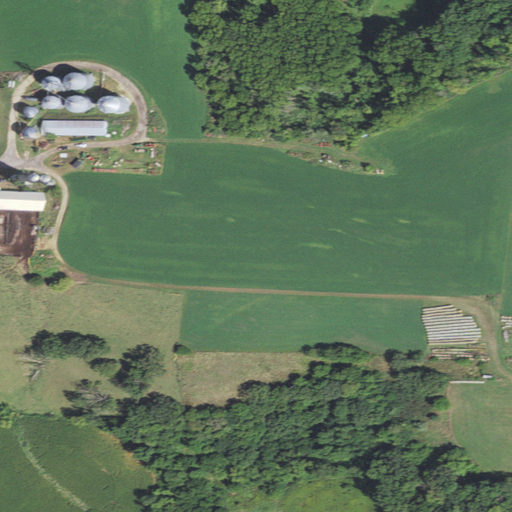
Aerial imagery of ridge(s) in Wisconsin named Sand Ridge containing cultivated crops, deciduous forest, pasture, mixed forest, low intensity development, and medium intensity development